Interaction volume radius: 5 \u00c5
Interaction volume height: 20 \u00c5
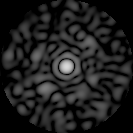
Disorder parameter: 0.8482